Aerial crown-view tile of a tropical tree (Barro Colorado Island, Panama), acquired 20241216:
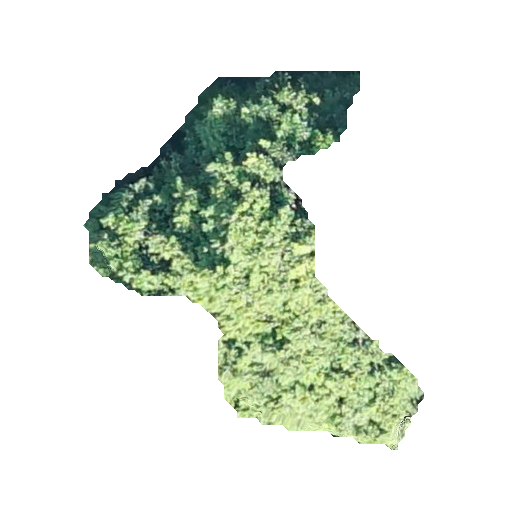
Species: Celtis schippii
GBIF accepted scientific name: Celtis schippii
Crown area: 91.34 m²